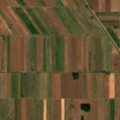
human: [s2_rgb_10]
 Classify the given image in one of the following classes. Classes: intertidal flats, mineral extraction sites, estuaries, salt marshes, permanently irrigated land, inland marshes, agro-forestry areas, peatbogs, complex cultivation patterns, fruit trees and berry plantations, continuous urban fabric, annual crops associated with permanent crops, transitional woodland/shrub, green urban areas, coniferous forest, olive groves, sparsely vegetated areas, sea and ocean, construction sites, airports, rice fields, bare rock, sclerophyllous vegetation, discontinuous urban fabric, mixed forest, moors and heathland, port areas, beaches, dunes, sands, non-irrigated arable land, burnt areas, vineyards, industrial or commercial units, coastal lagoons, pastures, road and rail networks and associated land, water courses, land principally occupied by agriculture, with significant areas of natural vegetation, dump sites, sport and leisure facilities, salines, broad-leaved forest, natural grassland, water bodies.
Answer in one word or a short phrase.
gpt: non-irrigated arable land